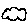
Label: cloud